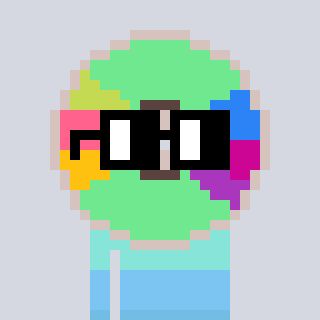
a pixel art character with square black glasses, a cd-shaped head and a cold-colored body on a cool background